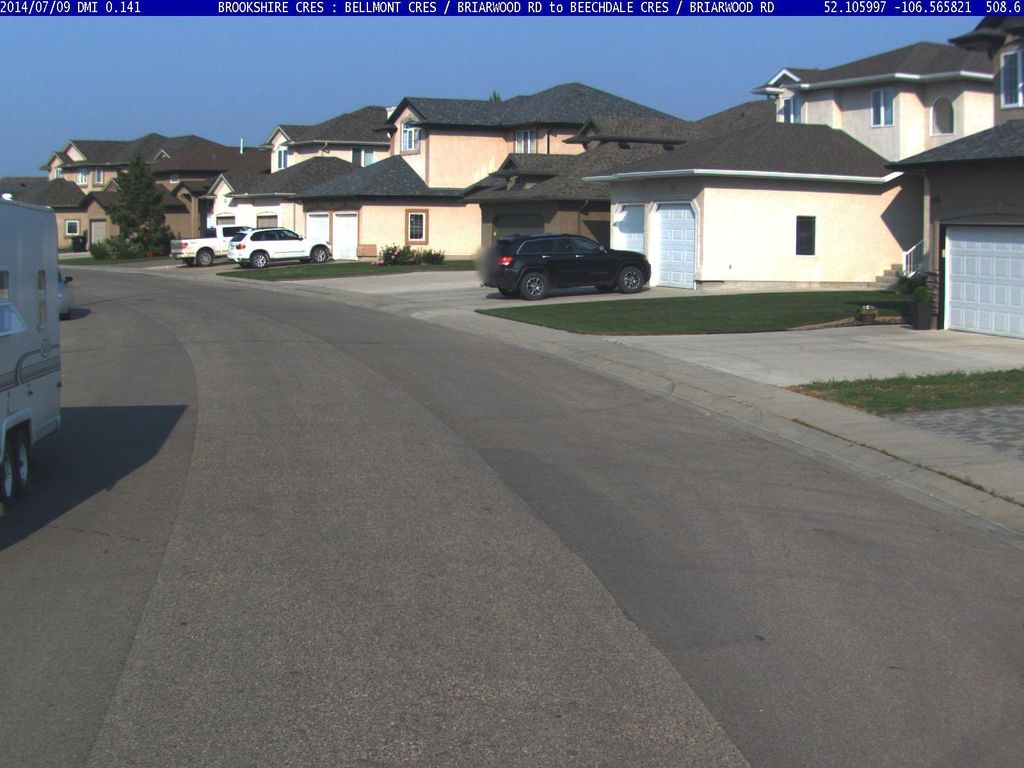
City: saskatoon